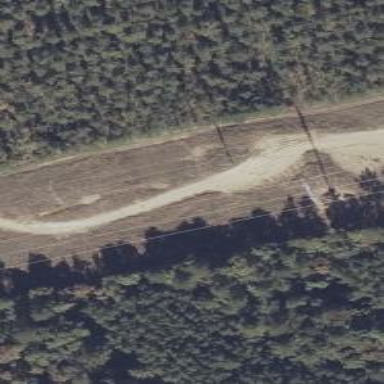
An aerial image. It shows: H-frame designed tower for power lines.